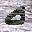
Label: 0